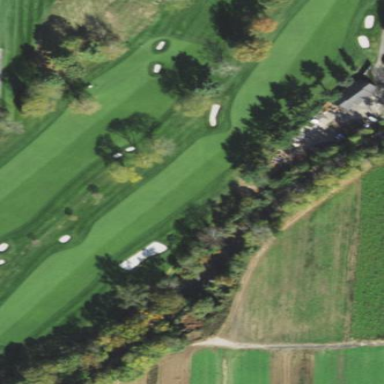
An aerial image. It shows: Golf fairway surrounded by grass.